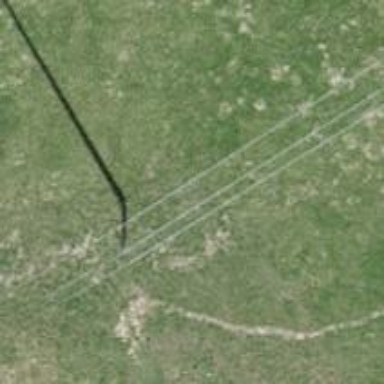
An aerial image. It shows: Power line in the image.